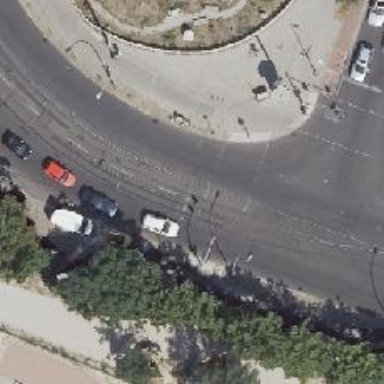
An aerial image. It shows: Road with traffic signals.